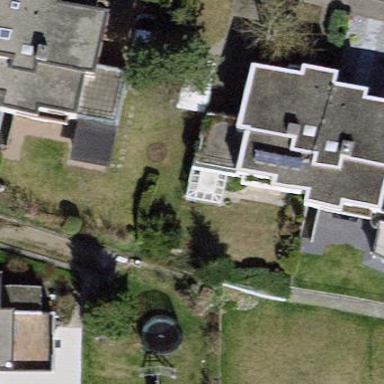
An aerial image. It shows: Semidetached house.